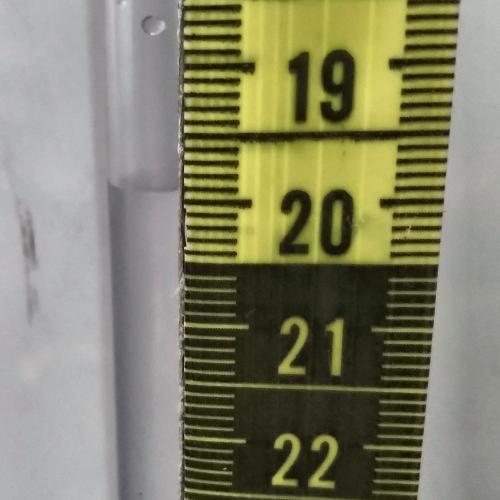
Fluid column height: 19.9 cm